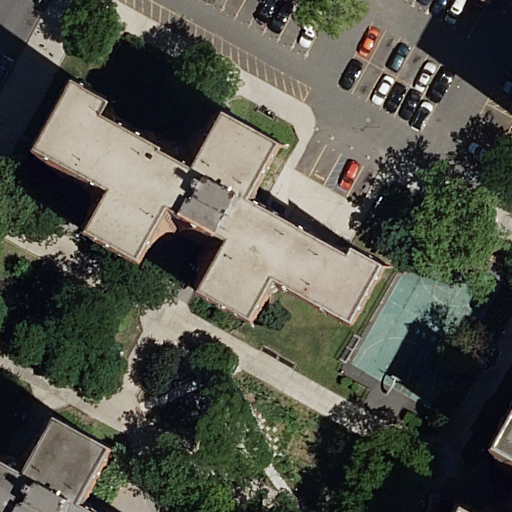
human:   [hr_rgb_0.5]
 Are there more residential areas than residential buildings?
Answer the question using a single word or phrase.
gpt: no

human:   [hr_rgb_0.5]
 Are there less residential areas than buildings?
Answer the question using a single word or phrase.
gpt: yes

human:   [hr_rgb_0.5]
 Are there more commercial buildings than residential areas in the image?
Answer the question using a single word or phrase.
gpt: no

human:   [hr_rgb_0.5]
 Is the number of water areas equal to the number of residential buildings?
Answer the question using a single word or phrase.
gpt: no

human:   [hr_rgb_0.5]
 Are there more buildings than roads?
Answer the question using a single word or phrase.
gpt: no

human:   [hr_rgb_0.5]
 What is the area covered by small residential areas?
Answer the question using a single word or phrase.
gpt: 0m2

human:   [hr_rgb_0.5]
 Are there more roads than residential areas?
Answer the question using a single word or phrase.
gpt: yes

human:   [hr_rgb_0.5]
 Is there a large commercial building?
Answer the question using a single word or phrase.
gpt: no

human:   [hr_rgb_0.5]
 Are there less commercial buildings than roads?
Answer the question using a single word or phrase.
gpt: yes

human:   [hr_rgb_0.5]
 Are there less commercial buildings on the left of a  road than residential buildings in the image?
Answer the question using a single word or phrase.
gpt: yes

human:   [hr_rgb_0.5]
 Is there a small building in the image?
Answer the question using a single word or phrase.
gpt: no

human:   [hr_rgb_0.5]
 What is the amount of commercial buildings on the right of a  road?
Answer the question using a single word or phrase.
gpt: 0

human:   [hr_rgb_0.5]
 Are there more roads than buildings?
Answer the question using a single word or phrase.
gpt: yes

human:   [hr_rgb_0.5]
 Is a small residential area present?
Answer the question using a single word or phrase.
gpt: no

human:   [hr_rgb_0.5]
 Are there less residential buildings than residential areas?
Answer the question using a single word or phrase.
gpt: no

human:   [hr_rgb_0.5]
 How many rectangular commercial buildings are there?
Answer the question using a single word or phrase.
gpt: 0

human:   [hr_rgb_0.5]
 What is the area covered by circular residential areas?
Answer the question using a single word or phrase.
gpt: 0m2

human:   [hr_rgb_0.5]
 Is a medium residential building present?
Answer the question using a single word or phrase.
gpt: yes

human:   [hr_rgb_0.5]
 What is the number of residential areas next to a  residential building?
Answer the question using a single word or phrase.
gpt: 1

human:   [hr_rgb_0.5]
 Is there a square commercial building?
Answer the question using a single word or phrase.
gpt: no

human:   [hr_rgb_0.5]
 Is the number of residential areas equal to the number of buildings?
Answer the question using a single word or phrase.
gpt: no

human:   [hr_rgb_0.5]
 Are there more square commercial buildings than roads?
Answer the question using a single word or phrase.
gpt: no

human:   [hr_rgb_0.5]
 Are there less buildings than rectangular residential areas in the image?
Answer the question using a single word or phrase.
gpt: no

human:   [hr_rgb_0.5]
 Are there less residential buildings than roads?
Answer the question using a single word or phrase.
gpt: yes

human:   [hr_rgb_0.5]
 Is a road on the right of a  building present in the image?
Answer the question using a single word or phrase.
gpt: yes

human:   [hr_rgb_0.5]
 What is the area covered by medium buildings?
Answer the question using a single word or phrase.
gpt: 460m2

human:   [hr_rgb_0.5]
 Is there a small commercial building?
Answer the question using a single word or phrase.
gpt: no

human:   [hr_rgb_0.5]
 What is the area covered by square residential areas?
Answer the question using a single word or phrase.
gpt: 0m2

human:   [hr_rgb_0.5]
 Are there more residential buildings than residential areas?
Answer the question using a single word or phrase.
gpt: yes

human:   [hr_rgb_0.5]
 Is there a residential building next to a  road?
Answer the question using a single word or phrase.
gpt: yes

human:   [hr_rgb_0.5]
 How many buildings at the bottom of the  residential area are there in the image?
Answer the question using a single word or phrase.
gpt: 0

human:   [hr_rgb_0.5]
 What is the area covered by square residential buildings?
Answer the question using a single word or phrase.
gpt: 0m2

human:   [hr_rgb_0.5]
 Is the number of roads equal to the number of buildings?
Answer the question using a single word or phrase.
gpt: no

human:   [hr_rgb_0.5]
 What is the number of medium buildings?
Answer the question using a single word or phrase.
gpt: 2

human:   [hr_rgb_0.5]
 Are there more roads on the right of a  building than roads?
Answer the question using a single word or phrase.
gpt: no

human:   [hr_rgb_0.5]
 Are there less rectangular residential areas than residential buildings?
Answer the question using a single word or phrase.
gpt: yes